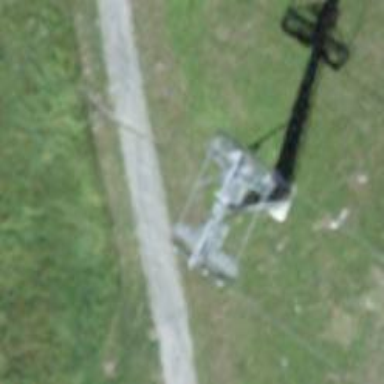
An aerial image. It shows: Pylon used for aerialway.